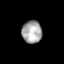
Tissue: skin
Cell type: Endothelial cells
Senescence score: 0.7758
Nuclear area (px): 447
Mean DAPI intensity: 164.655